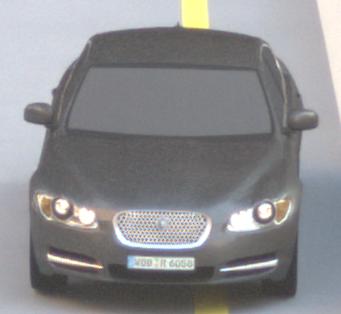
Make: Jaguar
Model: XF 3.0 V6
Detailed model: XF (X250) Limousine
Model produced from: 2010/02
Model produced until: 2010/10
Doors: 4
Color: gray
Road condition: dry road
Daytime: sunrise or sunset
Contrast: low contrast